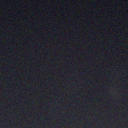
Screen state: off